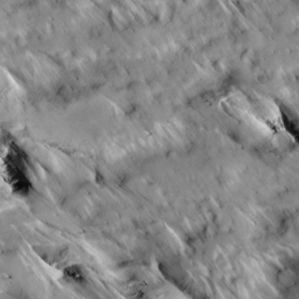
Label: non_frost